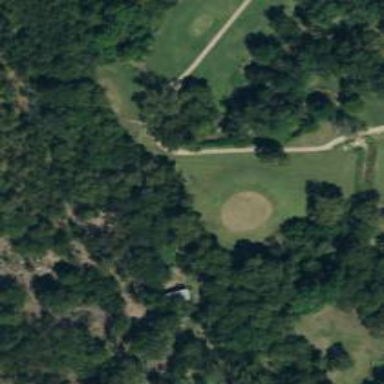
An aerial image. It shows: Path used for both walking and golf.